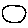
Label: circle